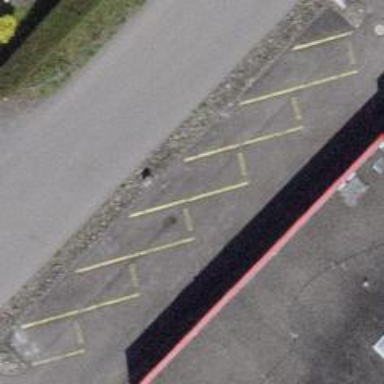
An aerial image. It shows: Parking area with diagonal orientation.